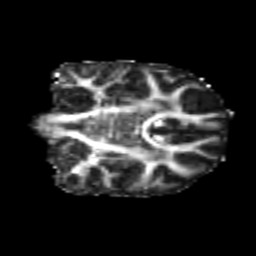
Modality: FA
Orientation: coronal
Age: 22
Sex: female
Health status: healthy
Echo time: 0.074 s